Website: macys
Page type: billing-address
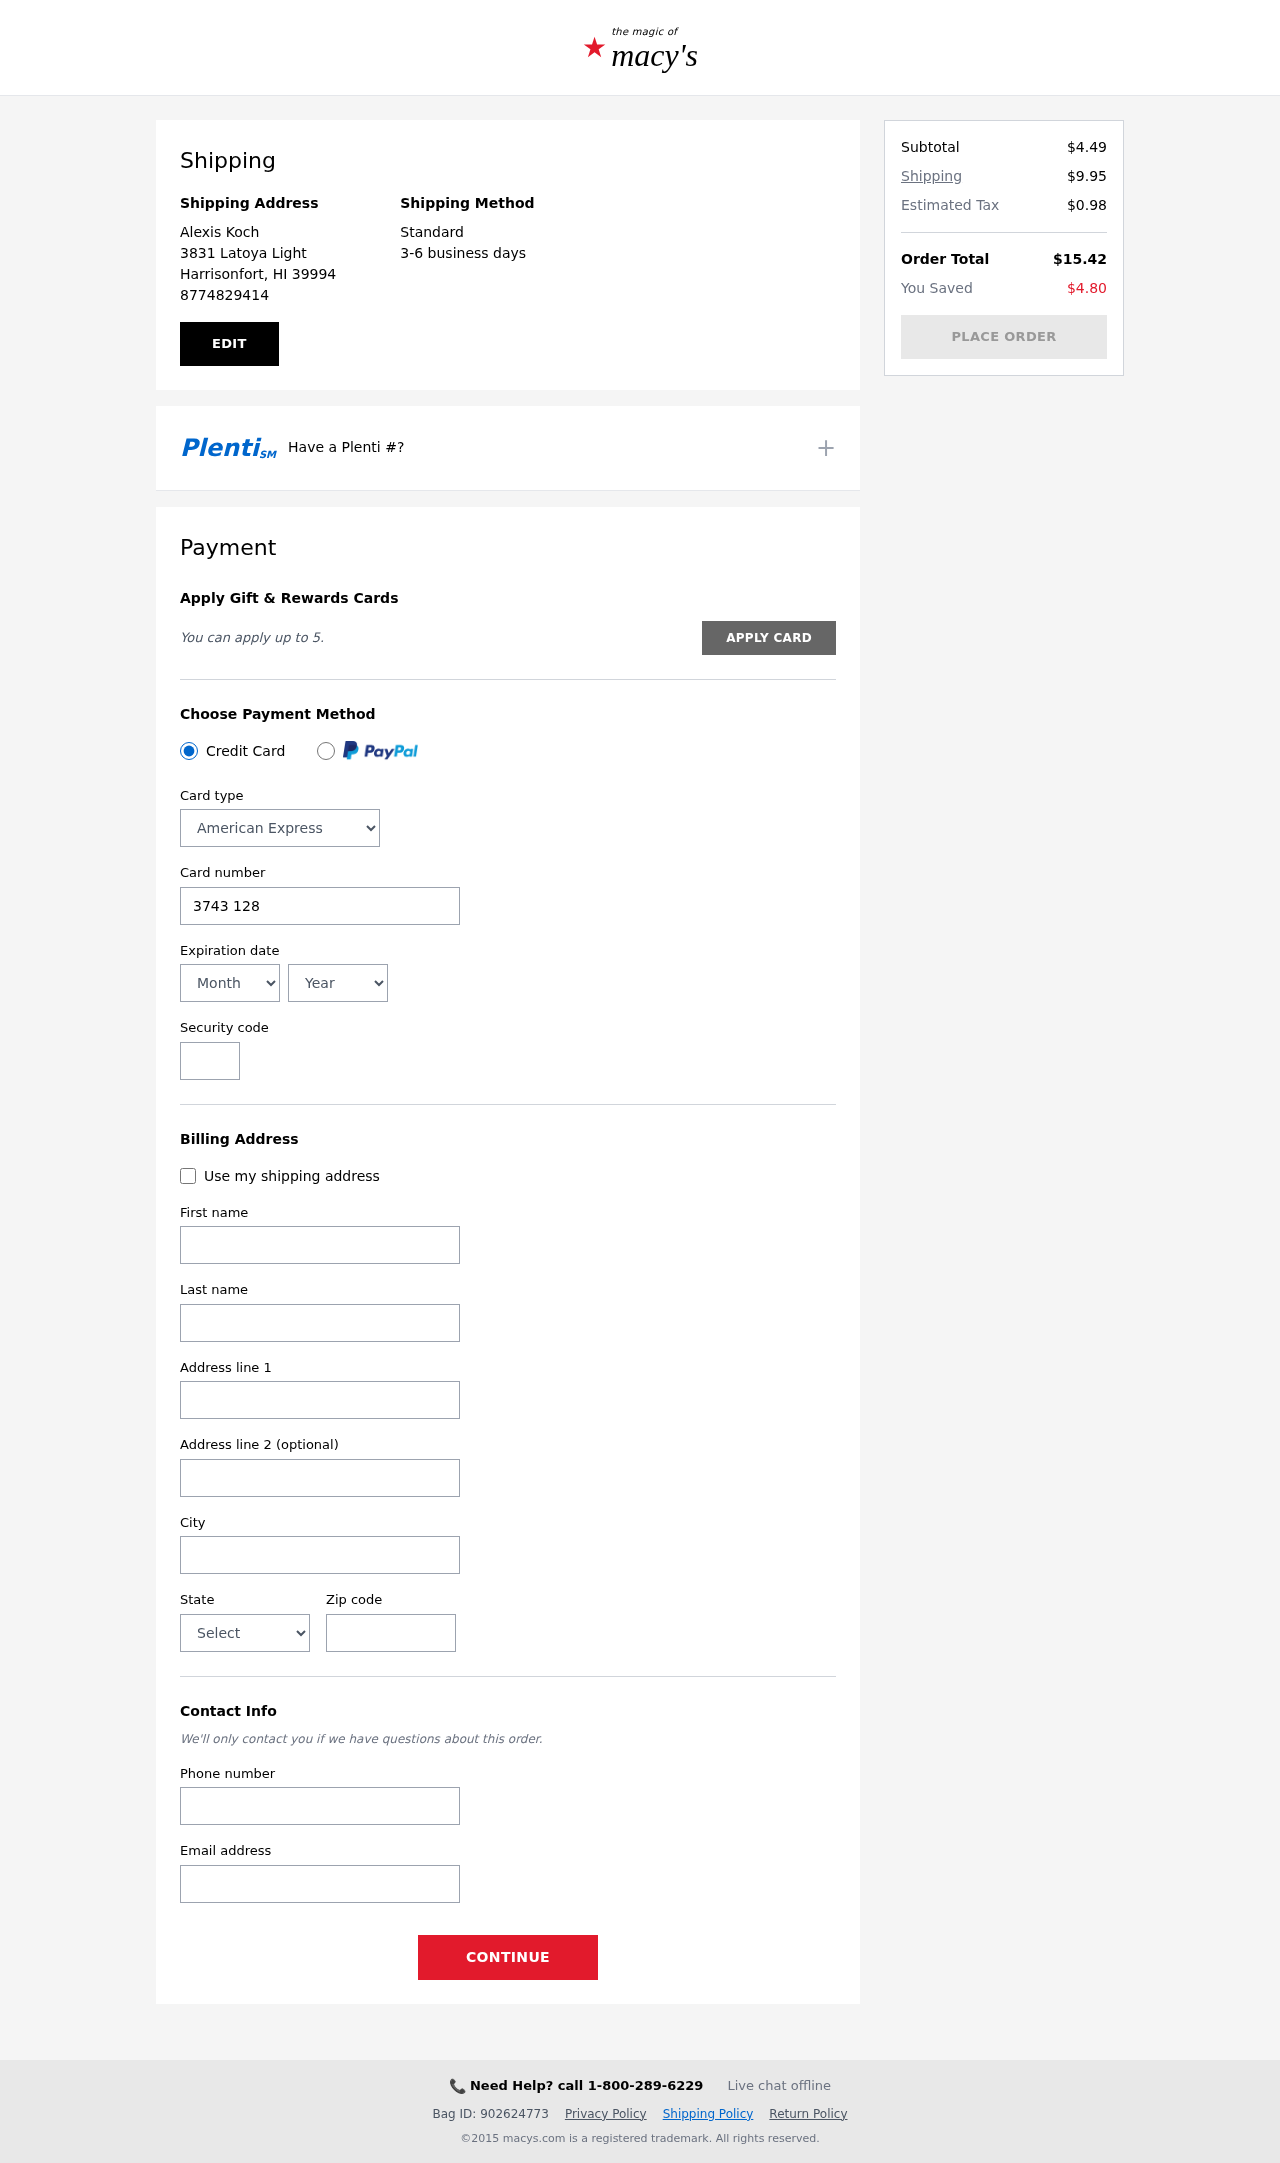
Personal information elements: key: PII_CARD_CVV
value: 5915
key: PII_CARD_EXPIRY_MONTH
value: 04
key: PII_CARD_EXPIRY_YEAR
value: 27
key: PII_CARD_NUMBER
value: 3743 1288 2045 583
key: PII_CARD_TYPE
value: American Express
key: PII_CITY
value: Harrisonfort
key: PII_CITY_STATE_ZIP
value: Harrisonfort, HI 39994
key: PII_EMAIL
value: alexiskoch@gmail.com
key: PII_FIRSTNAME
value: Alexis
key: PII_FULLNAME
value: Alexis Koch
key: PII_LASTNAME
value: Koch
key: PII_PHONE
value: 8774829414
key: PII_POSTCODE
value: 39994
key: PII_STATE
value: Hawaii
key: PII_STREET
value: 3831 Latoya Light
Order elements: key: ORDER_SUBTOTAL
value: $4.49
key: ORDER_SHIPPING_COST
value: $9.95
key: ORDER_TAX
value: $0.98
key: ORDER_TOTAL
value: $15.42
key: ORDER_SAVINGS
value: $4.80